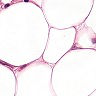
Metastatic tissue present: yes